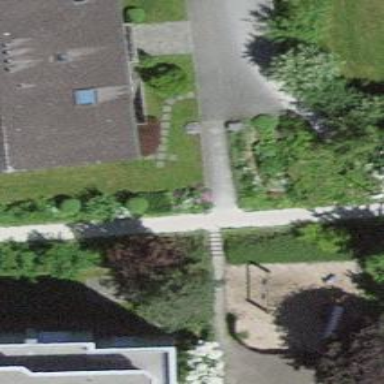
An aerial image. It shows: Path made of paving stones.